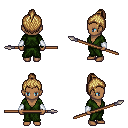
a pixel art fantasy rpg character, female body template, human, dark skin, green robe, red pants, blonde short topknot hairstyle, white cloth bracers, spear, four views (front, back, left, right), 2x2 character sprite sheet, small pixel art, hard edges, no anti-aliasing